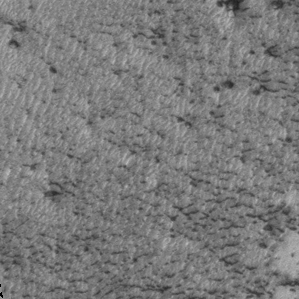
Label: frost